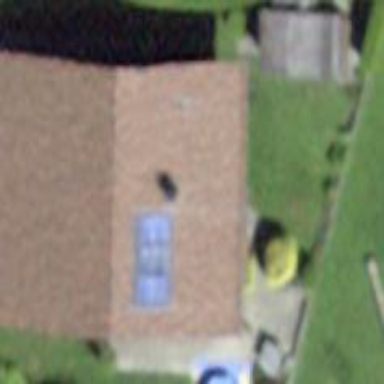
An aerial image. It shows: Detached building with gabled roof.